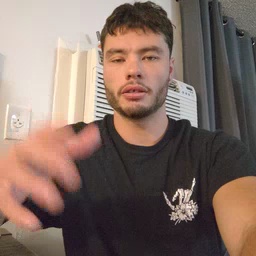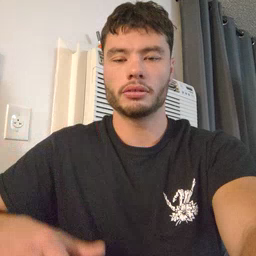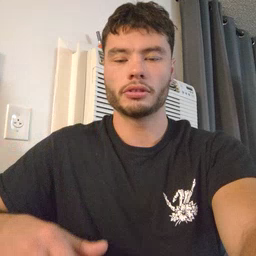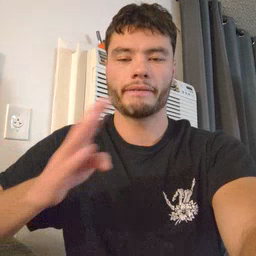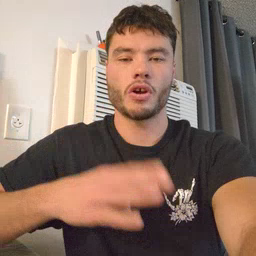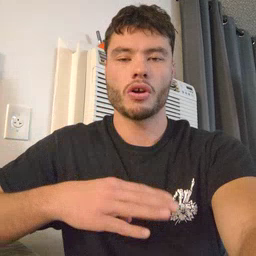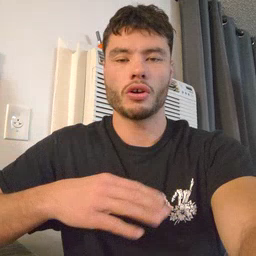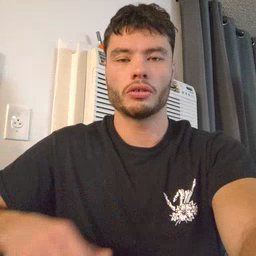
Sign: fall